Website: macys
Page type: payment
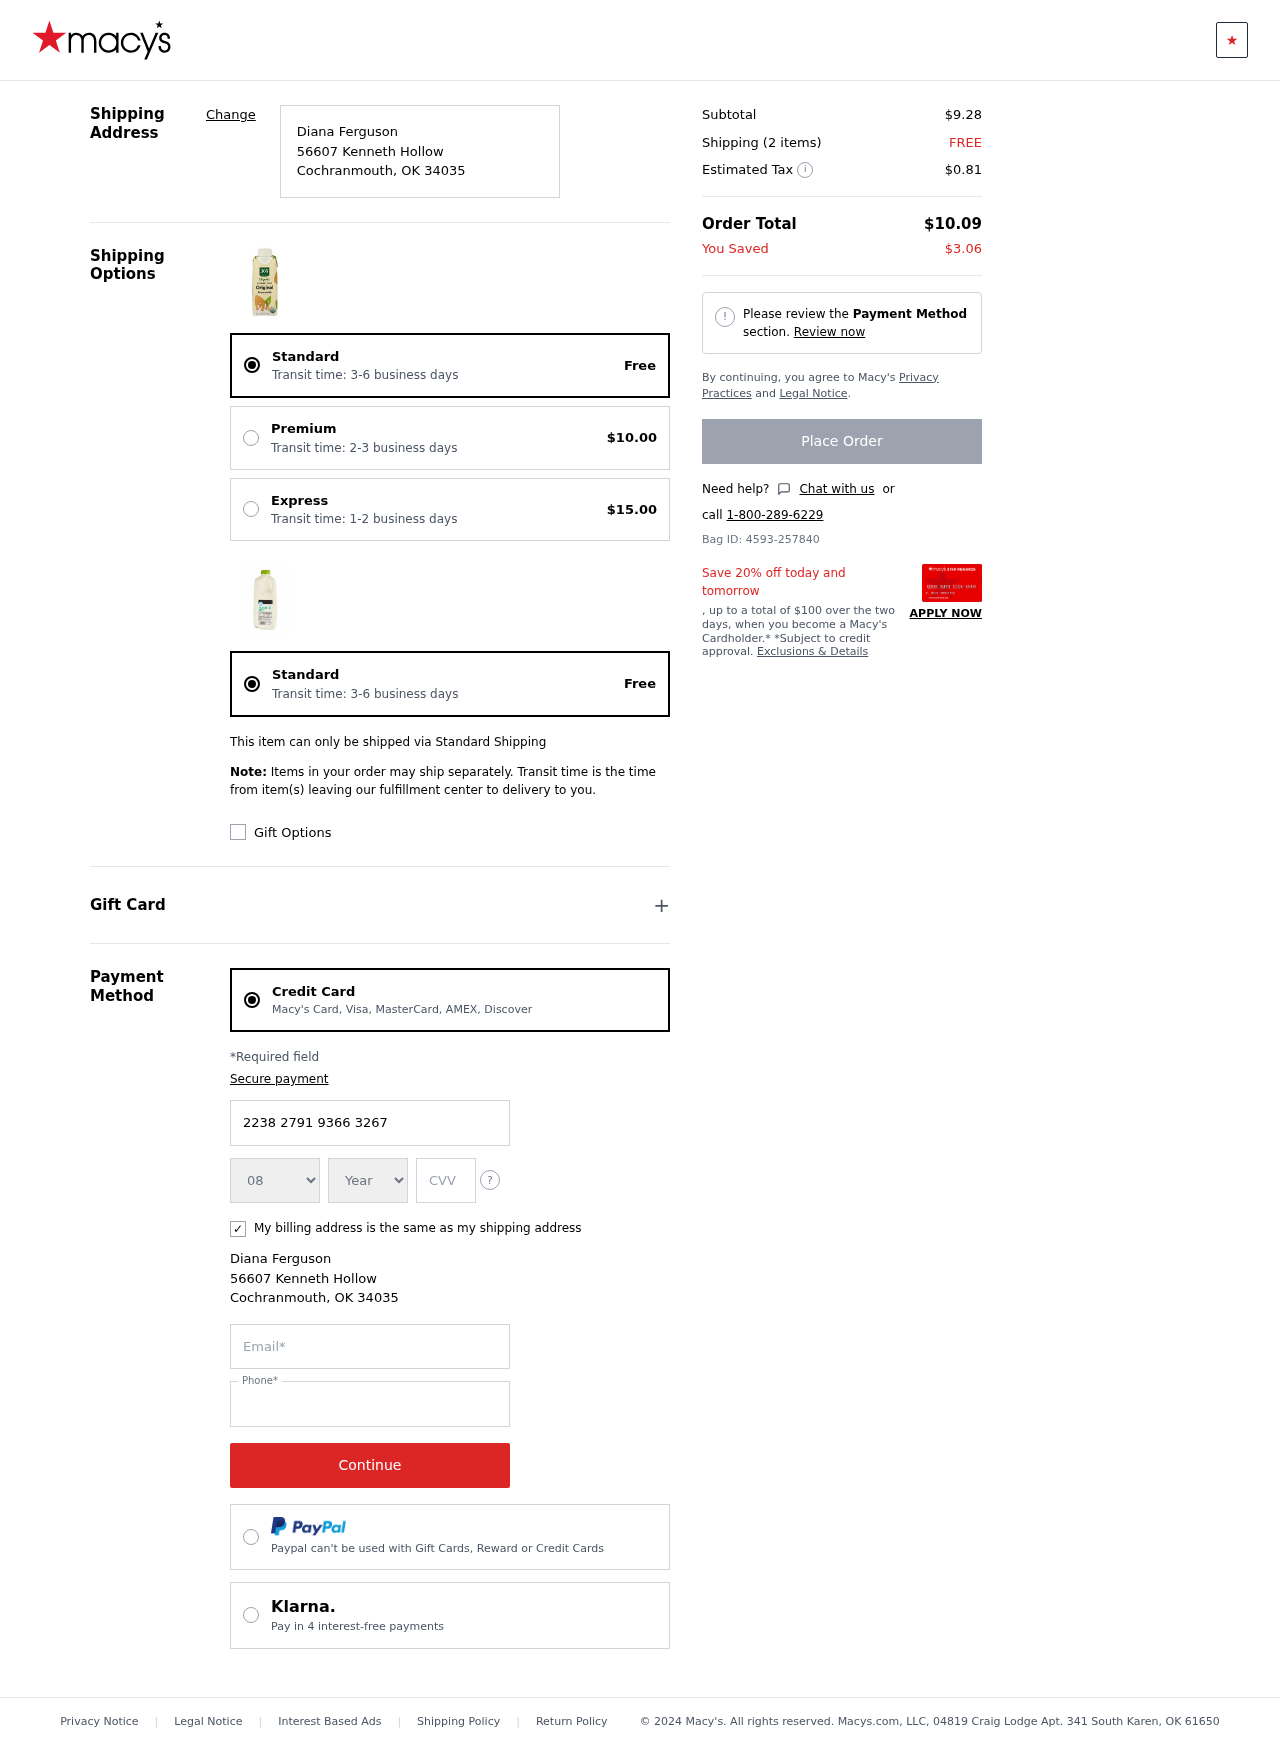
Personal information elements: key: PII_CARD_CVV
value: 832
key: PII_CARD_EXPIRY_MONTH
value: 08
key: PII_CARD_EXPIRY_YEAR
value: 29
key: PII_CARD_NUMBER
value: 2238 2791 9366 3267
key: PII_CITY
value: Cochranmouth
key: PII_EMAIL
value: diana_ferguson@hotmail.com
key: PII_FULLNAME
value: Diana Ferguson
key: PII_PHONE
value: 8172187204
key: PII_POSTCODE
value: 34035
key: PII_STATE_ABBR
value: OK
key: PII_STREET
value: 56607 Kenneth Hollow
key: PII_FULLNAME2
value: Diana Ferguson
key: PII_STREET2
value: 56607 Kenneth Hollow
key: PII_CITY2
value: Cochranmouth
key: PII_STATE_ABBR2
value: OK
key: PII_POSTCODE2
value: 34035
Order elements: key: ORDER_DELIVERY_DATE
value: Transit time: 3-6 business days
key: ORDER_SHIPPING_STANDARD
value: Free
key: ORDER_SHIPPING_PREMIUM
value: $10.00
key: ORDER_SHIPPING_EXPRESS
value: $15.00
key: ORDER_DELIVERY_DATE2
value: Transit time: 3-6 business days
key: ORDER_SHIPPING_STANDARD2
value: Free
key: ORDER_SUBTOTAL
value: $9.28
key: ORDER_NUM_ITEMS
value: Shipping (2 items)
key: ORDER_SHIPPING_COST
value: FREE
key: ORDER_TAX
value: $0.81
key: ORDER_TOTAL
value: $10.09
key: ORDER_SAVINGS
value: $3.06
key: ORDER_ID
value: Bag ID: 4593-257840